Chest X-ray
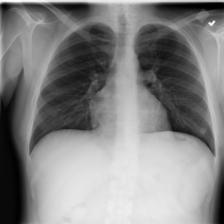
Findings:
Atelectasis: negative
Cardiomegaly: negative
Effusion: negative
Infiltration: negative
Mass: negative
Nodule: positive
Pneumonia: negative
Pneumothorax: negative
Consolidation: negative
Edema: negative
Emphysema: negative
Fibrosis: negative
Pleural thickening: negative
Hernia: negative